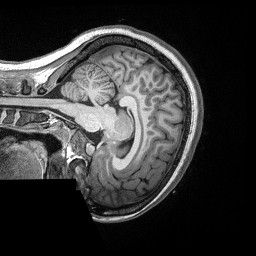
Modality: T1w
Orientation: sagittal
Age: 20
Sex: female